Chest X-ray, PA view. Patient: 50 years old, sex M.
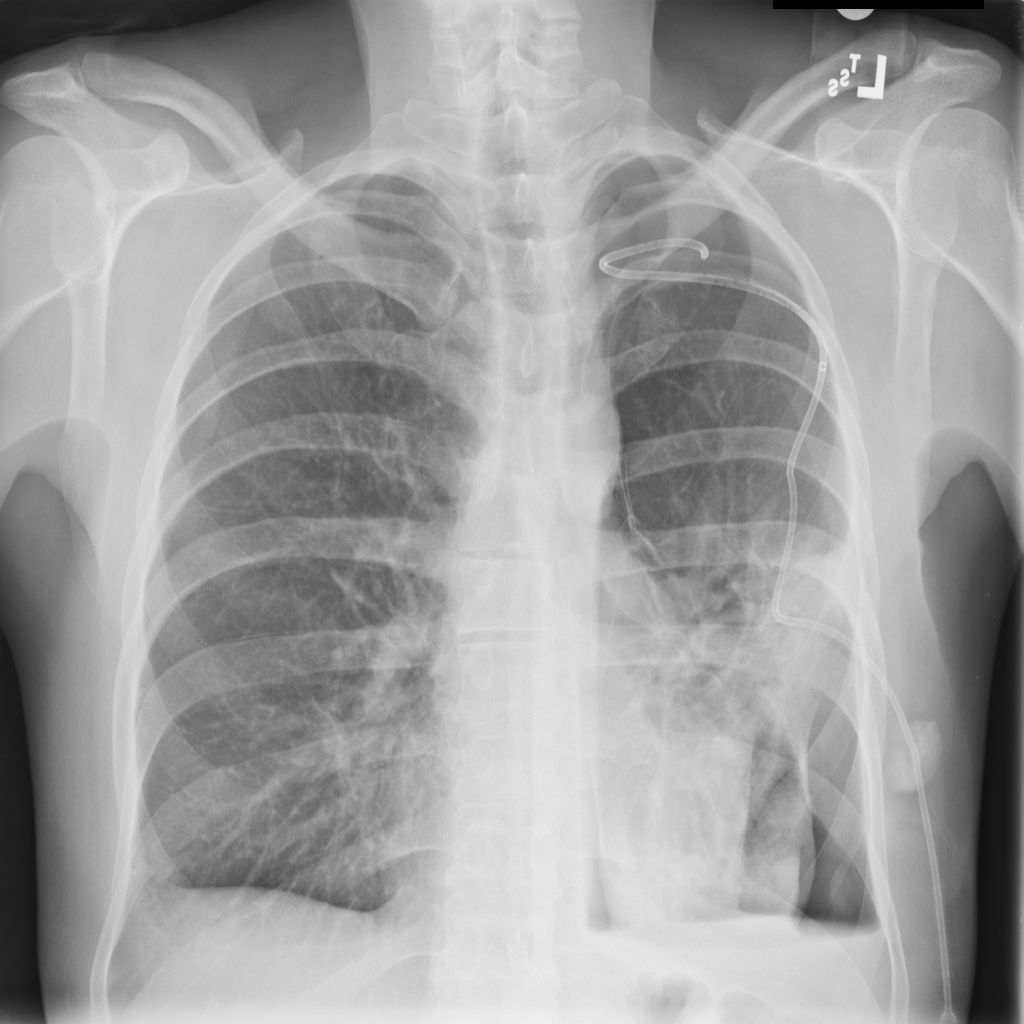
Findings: Consolidation, Pneumothorax